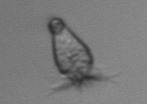
Label: Paratontonia_gracillima